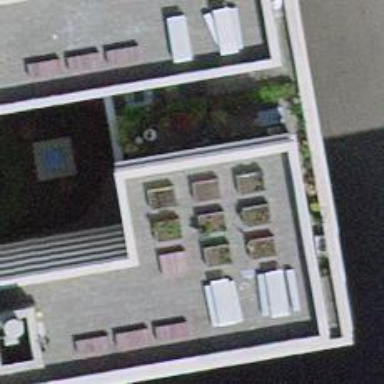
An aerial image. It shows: Restaurant.